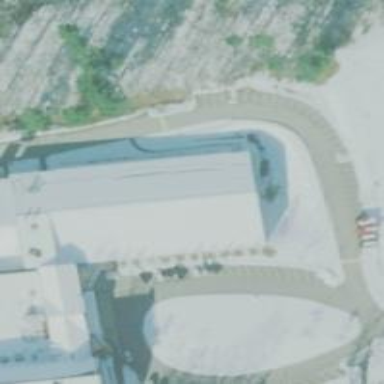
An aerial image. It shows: Ice rink in leisure land.